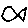
Label: fish